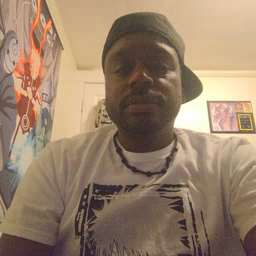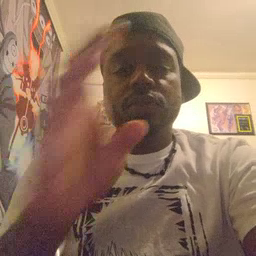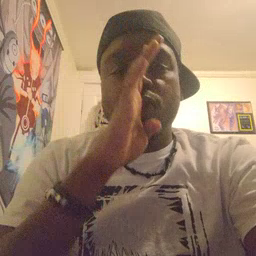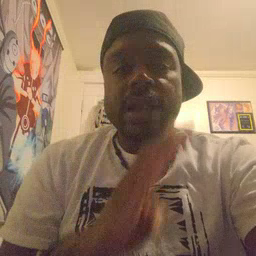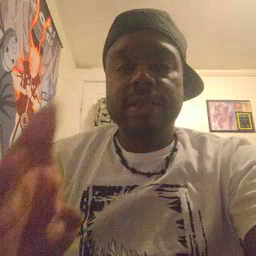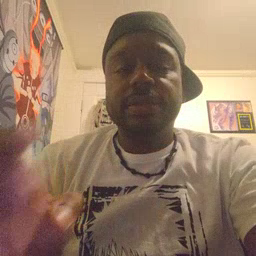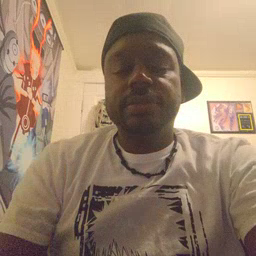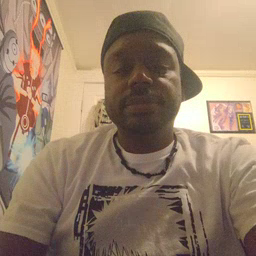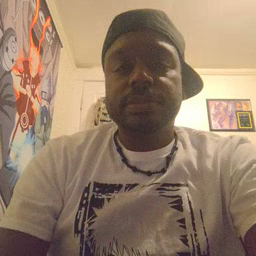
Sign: quiet